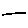
Label: line